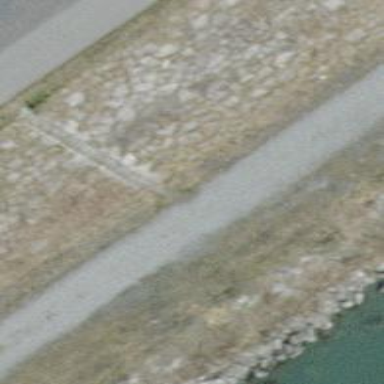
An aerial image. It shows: Set of steps on the road.